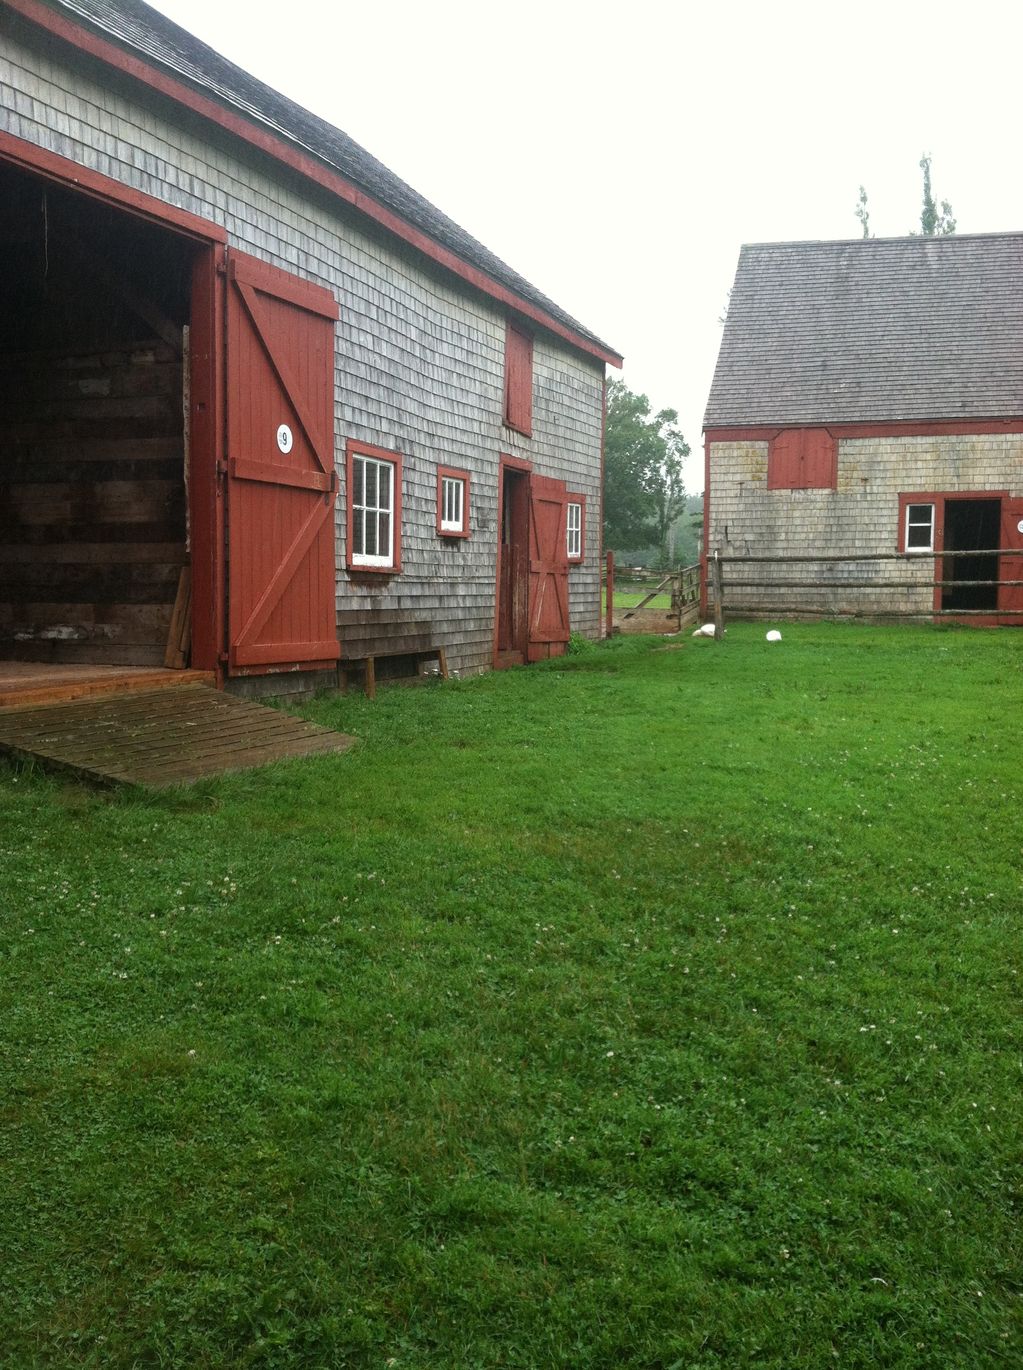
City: charlottetown